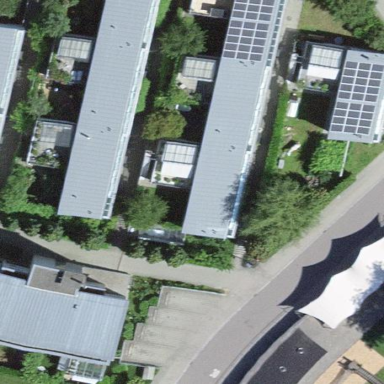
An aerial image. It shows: Simple and straightforward house.